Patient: sex F, age 52
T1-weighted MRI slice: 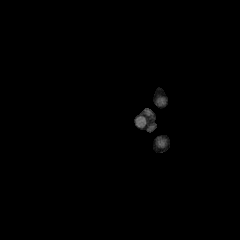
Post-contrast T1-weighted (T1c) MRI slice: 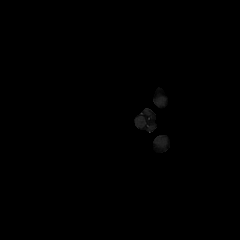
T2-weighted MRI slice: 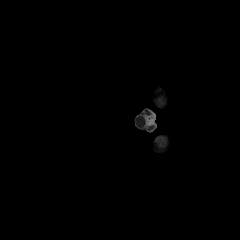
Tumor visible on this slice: no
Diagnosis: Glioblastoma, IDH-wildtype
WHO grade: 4